Question: I want to create a map viewer, which views a map from some angle. It is obvious how to create it, if angle is 90 degrees (like in google maps). However, I want an angle less than 90 and . Like this:

Maybe there are some solutions, hacks and tricks to do that using CSS or canvas?
Thanks!
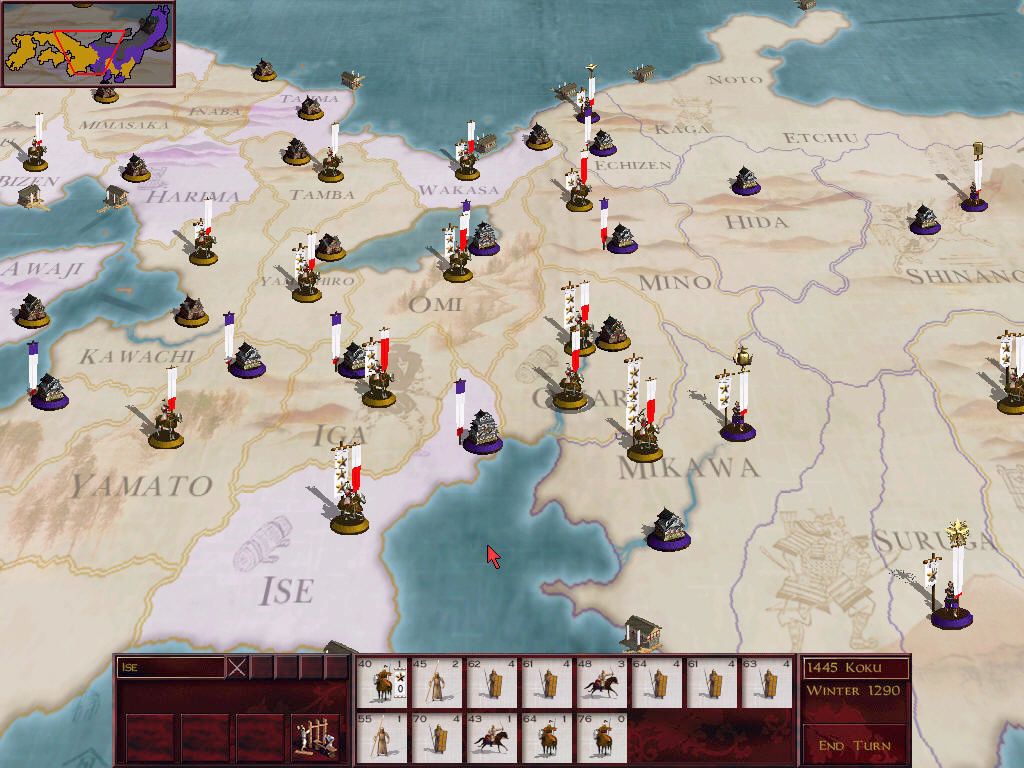
Answer: Used JavaScript only for navigation by buttons and window edges. Requires some configuration for your screen display: just find commends beginning with 'Adjust'

'''
var mapWidth = -4500 + 900, // #Adjust: the same as #second width
mapHeight = -2234 + 600, // #Adjust: the same as #second height
$map;
function moveScreen(dx, dy) {
var positionX = $map.css("backgroundPositionX"),
positionY = $map.css("backgroundPositionY");
positionX = parseInt(positionX.substring(0, positionX.length - 2)) + dx;
positionY = parseInt(positionY.substring(0, positionY.length - 2)) + dy;
if (positionX < mapWidth) {
positionX = mapWidth;
}
if (positionX > 0) {
positionX = 0;
}
if (positionY < mapHeight) {
positionY = mapHeight;
}
if (positionY > 0) {
positionY = 0;
}
$map.css("backgroundPositionX", positionX + "px");
$map.css("backgroundPositionY", positionY + "px");
}
$(document).ready(function(){
$map = $("#second");
var moverLeft = null, moverUp = null, moverRight = null, moverDown = null;
var clearMover = function(code) {
if (code == 37) {
clearInterval(moverLeft);
moverLeft = null;
}
if (code == 38) {
clearInterval(moverUp);
moverUp = null;
}
if (code == 39) {
clearInterval(moverRight);
moverRight = null;
}
if (code == 40) {
clearInterval(moverDown);
moverDown = null;
}
}
var moveScreenTop = function(){
if (moverUp == null) {
moverUp = setInterval(function(){ moveScreen(0, 10)}, 10);
}
};
var moveScreenBottom = function(){
if (moverDown == null) {
moverDown = setInterval(function(){ moveScreen(0, -10) }, 10);
}
};
var moveScreenLeft = function(){
if (moverLeft == null) {
moverLeft = setInterval(function(){ moveScreen(10, 0) }, 10);
}
};
var moveScreenRight = function(){
if (moverRight == null) {
moverRight = setInterval(function(){ moveScreen(-10, 0) }, 10);
}
};
$("#button_top").hover(moveScreenTop, function(){clearMover(38);});
$("#button_bottom").hover(moveScreenBottom, function(){clearMover(40);});
$("#button_left").hover(moveScreenLeft, function(){clearMover(37);});
$("#button_right").hover(moveScreenRight, function(){clearMover(39);});
$("#button_left_top").hover(function(){moveScreenLeft(); moveScreenTop();}, function(){clearMover(37);clearMover(38)});
$("#button_right_top").hover(function(){moveScreenRight(); moveScreenTop();}, function(){clearMover(39);clearMover(38)});
$("#button_right_bottom").hover(function(){moveScreenRight(); moveScreenBottom();}, function(){clearMover(39);clearMover(40)});
$("#button_left_bottom").hover(function(){moveScreenLeft(); moveScreenBottom();}, function(){clearMover(37);clearMover(40)});
$(document).keyup(function(e){
clearMover(e.which);
});
$(document).keydown(function(e){
if (e.which == 37) {
moveScreenLeft();
}
if (e.which == 38) {
moveScreenTop();
}
if (e.which == 39) {
moveScreenRight();
}
if (e.which == 40) {
moveScreenBottom();
}
});
});
'''
'''
body {
margin: 0;
overflow: hidden;
}
#first {
/* Adjust perspective for your screen */
-moz-perspective: 600px;
-moz-perspective-origin: 50%;
-webkit-perspective: 600px;
-webkit-perspective-origin: 50%;
perspective: 600px;
perspective-origin: 50%;
width: 100%;
height: 100%;
}
#second {
margin: 0 auto;
/* Adjust width and height for your screen */
width: 900px;
height: 600px;
background: url("http://img2.wikia.nocookie.net/__cb20131223222429/althistory/images/archive/b/bb/20140706210315!World_Map_(Ranjit_Singh_Lives).png") 0px 0px;
/* Adjust translateZ for your screen */
-moz-transform-style: preserve-3d;
-webkit-transform-style: preserve-3d;
transform-style: preserve-3d;
-webkit-transform: translateZ(260px) rotateX( 20deg );
-moz-transform: translateZ(260px) rotateX( 20deg );
transform: translateZ(260px) rotateX( 20deg );
}
.button_edge, .button_corner {
opacity: 0.1;
background-color: #999999;
position: fixed;
}
#button_top {
height: 30px;
left: 30px;
right: 30px;
top: 0px;
}
#button_bottom {
height: 30px;
left: 30px;
right: 30px;
bottom: 0px;
}
#button_left {
width: 30px;
left: 0px;
top: 30px;
bottom: 30px;
}
#button_right {
width: 30px;
right: 0px;
top: 30px;
bottom: 30px;
}
.button_corner {
width: 30px;
height: 30px;
}
#button_left_top {
left: 0px;
top: 0px;
}
#button_right_top {
right: 0px;
top: 0px;
}
#button_right_bottom {
right: 0px;
bottom: 0px;
}
#button_left_bottom {
left: 0px;
bottom: 0px;
}
.tip {
opacity: 0.9;
color: white;
background-color: #666666;
padding: 10px;
font-size: 14px;
width: 200px;
position: fixed;
left: 45%;
bottom: 50px;
}
.tip:hover {opacity: 0.2;}
'''
'''
<script src="https://code.jquery.com/jquery-2.1.4.min.js"></script>
<div id="first">
<div id="second"></div>
</div>
<div class="button_edge" id="button_top"></div>
<div class="button_edge" id="button_bottom"></div>
<div class="button_edge" id="button_left"></div>
<div class="button_edge" id="button_right"></div>
<div class="button_corner" id="button_left_top"></div>
<div class="button_corner" id="button_right_top"></div>
<div class="button_corner" id="button_right_bottom"></div>
<div class="button_corner" id="button_left_bottom"></div>
<div class="tip">Use arrow buttons or mouse for navigation</div>
'''
Of course it is not a final version: it needs to adjust user's screen automatically, but I like the current version).